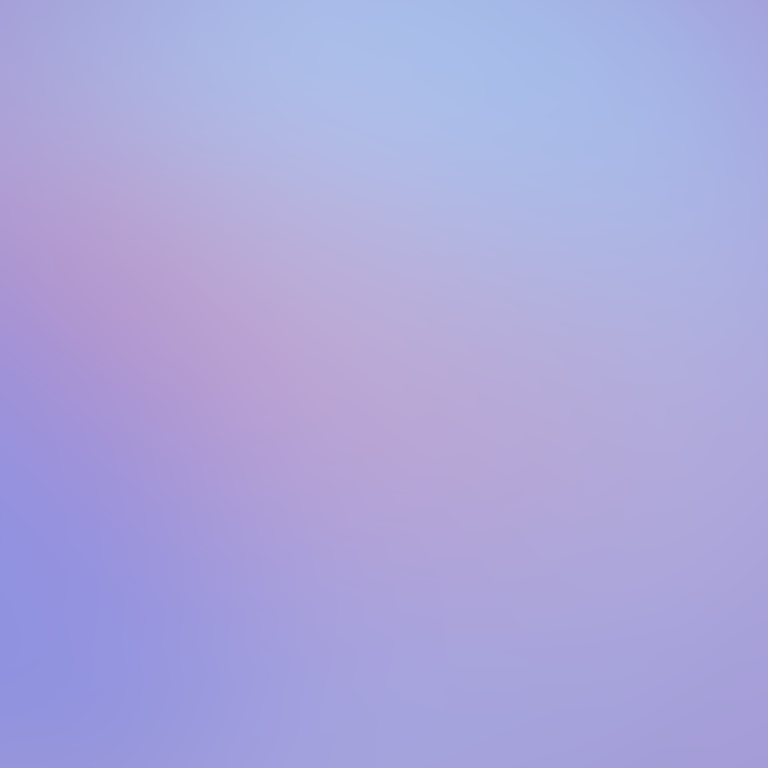
Abstract light effect, smooth gradient from soft lavender to pale blue, serene atmosphere, diffuse light, no room, no furniture, no objects.